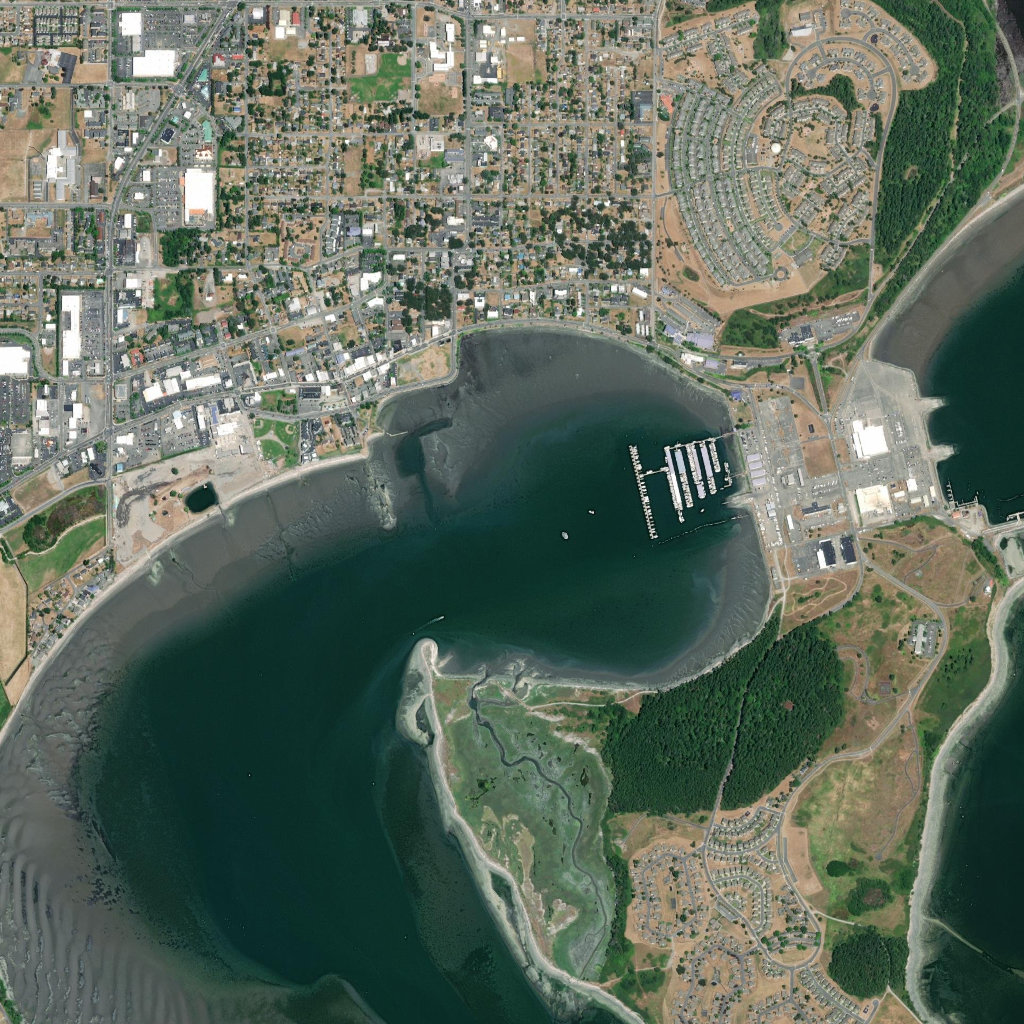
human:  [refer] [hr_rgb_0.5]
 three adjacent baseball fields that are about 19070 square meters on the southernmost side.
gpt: <box>[[24, 40, 29, 45, 0]]</box>